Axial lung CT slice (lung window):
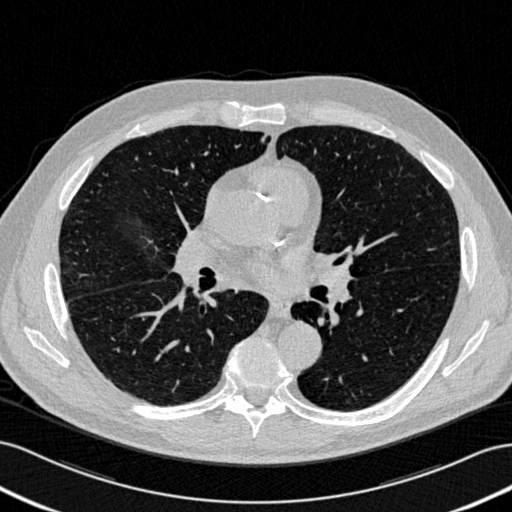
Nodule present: no